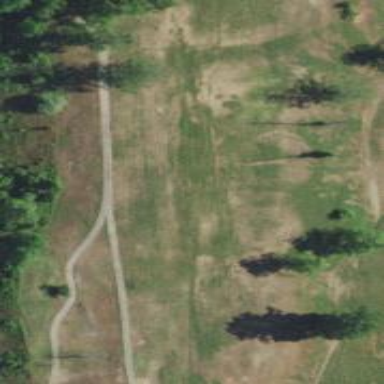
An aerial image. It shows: View of golf hole.